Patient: sex F, age 58
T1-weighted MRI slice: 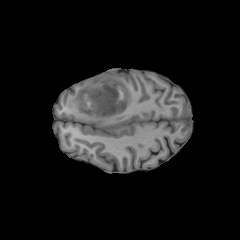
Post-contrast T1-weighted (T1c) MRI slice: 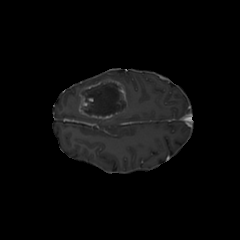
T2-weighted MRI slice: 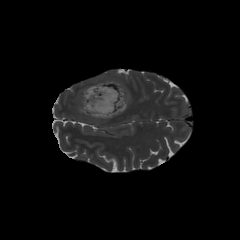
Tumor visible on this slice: yes
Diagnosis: Glioblastoma, IDH-wildtype
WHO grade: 4